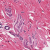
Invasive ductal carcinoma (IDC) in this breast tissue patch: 0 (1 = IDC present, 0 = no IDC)